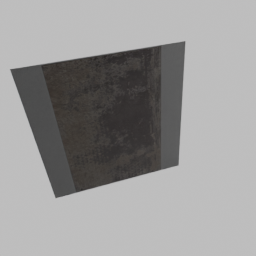
Label: decoration